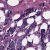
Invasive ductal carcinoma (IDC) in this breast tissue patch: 1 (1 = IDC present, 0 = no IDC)